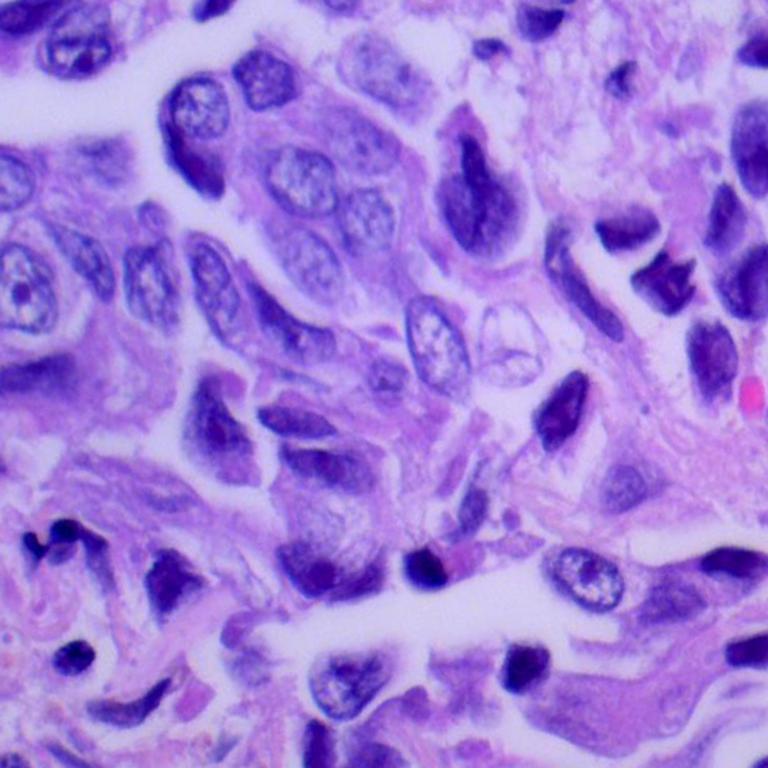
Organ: lung
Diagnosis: adenocarcinomas